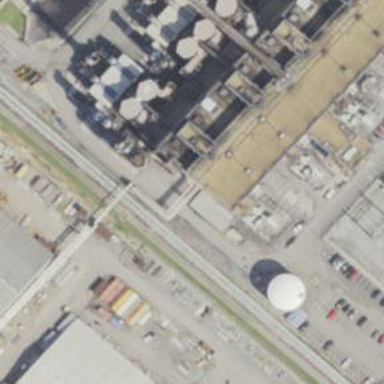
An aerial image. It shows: Generator with steam turbine as its type.